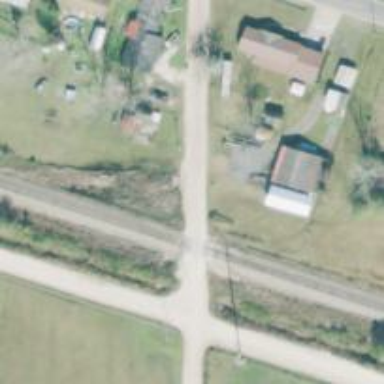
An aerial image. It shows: Uncontrolled level crossing for the railway.